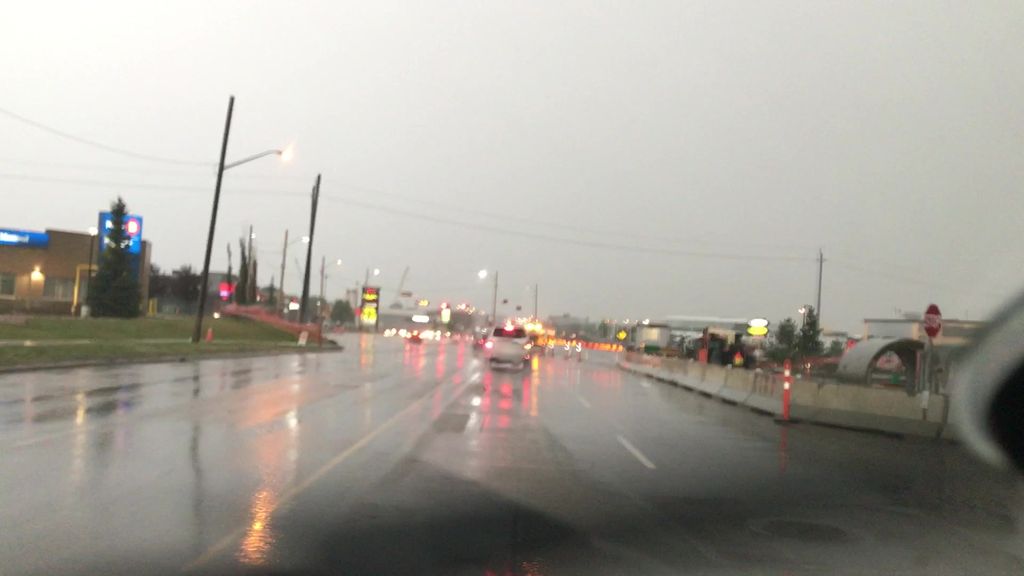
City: edmonton